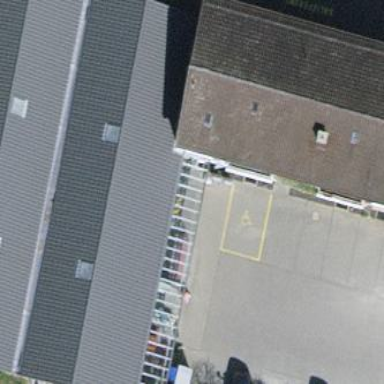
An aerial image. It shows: Supermarket located in building.